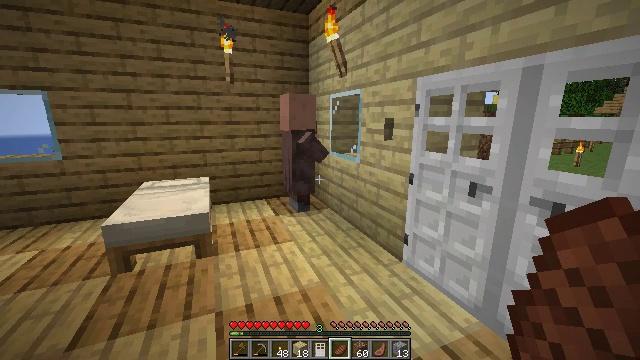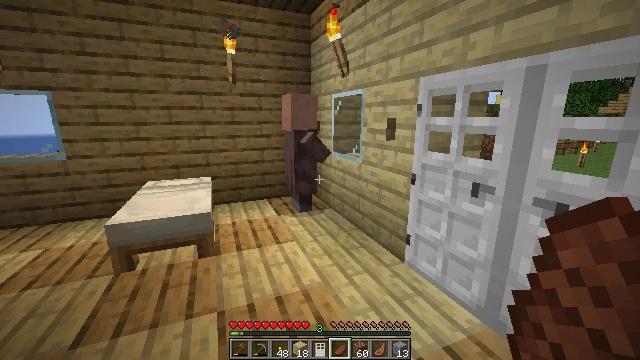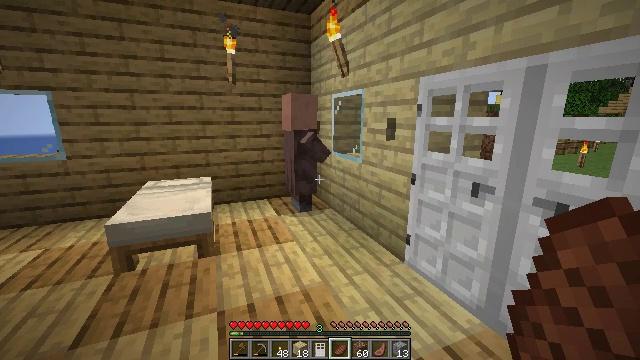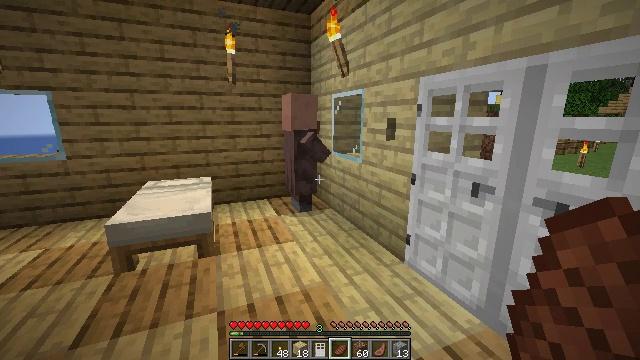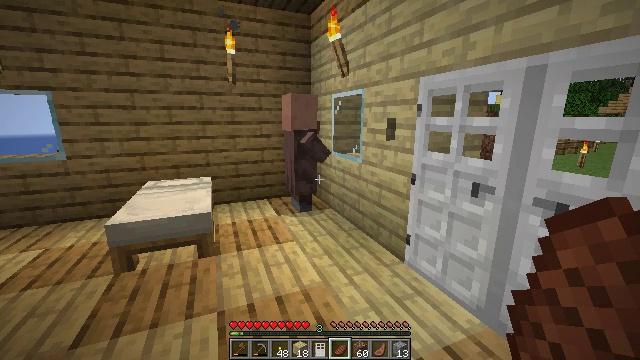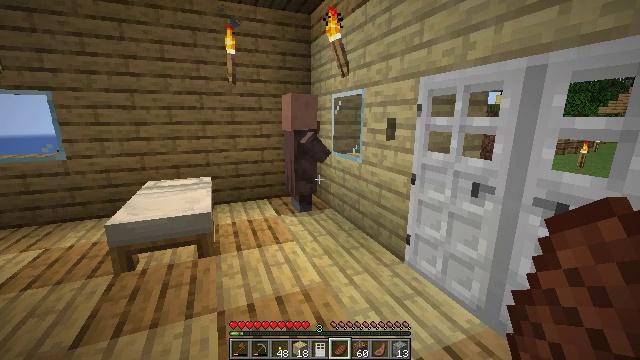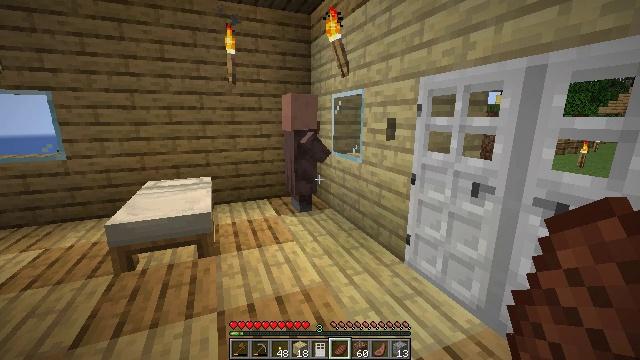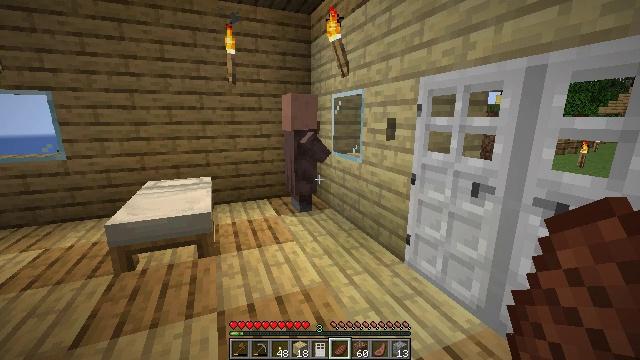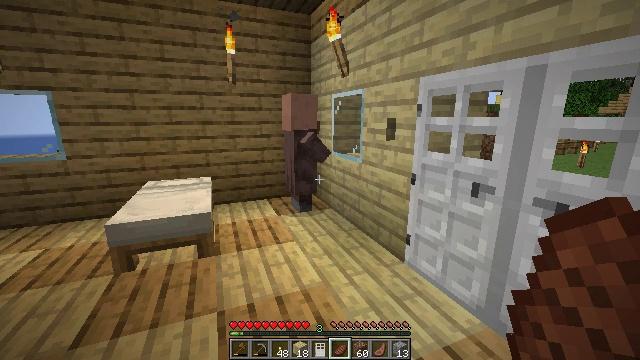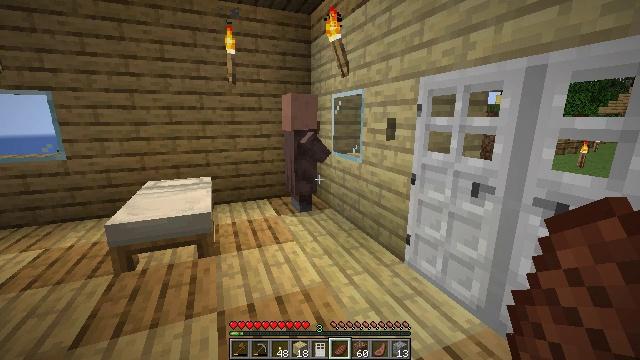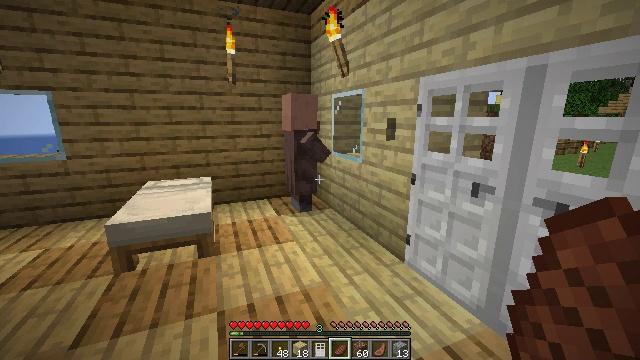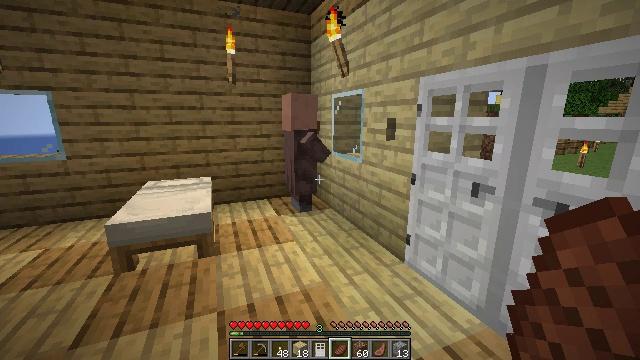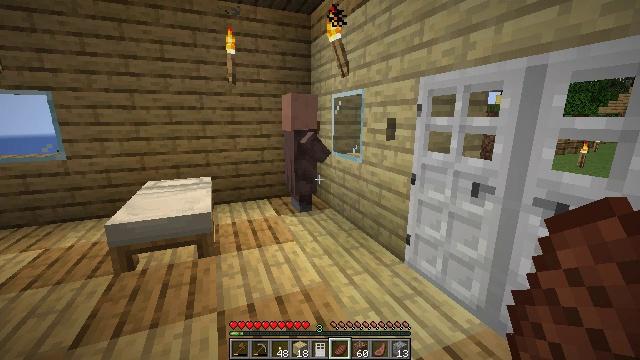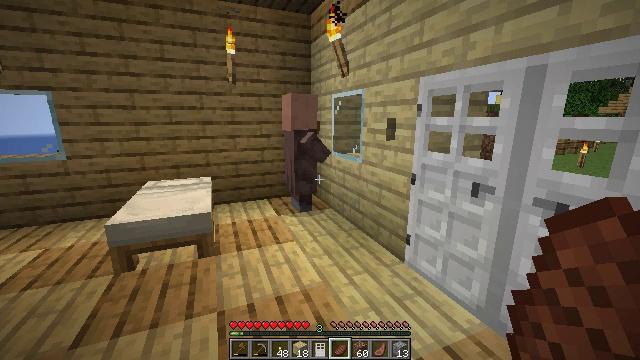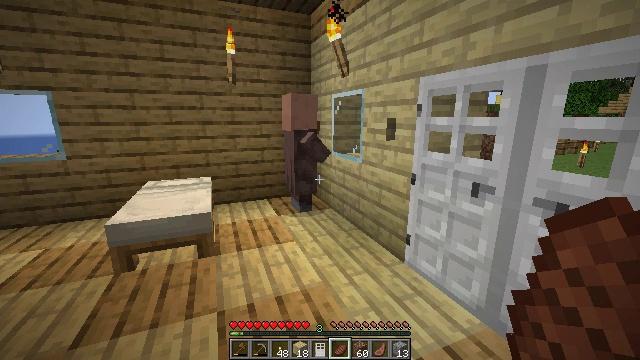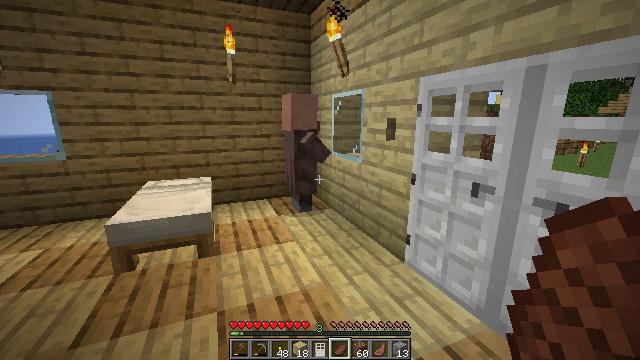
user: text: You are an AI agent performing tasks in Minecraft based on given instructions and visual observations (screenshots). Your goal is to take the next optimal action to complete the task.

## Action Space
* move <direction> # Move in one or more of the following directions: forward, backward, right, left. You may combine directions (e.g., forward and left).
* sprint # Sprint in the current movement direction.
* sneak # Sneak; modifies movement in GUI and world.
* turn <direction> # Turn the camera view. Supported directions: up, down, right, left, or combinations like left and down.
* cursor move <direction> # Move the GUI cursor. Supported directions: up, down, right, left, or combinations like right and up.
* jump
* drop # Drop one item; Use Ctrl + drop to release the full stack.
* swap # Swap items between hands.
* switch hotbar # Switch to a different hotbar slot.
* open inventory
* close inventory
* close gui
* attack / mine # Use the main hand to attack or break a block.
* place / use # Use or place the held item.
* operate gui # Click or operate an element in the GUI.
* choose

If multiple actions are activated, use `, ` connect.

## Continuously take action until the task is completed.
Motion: motion action
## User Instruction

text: Remove a cooked beef from the inventory.
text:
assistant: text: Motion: no_op
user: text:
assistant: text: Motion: no_op
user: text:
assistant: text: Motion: no_op
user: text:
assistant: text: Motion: no_op
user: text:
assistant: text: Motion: no_op
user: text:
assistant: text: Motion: no_op
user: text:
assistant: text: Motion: no_op
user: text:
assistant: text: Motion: no_op
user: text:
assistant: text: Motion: no_op
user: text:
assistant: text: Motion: no_op
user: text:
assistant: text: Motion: no_op
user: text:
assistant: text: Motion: no_op
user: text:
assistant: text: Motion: no_op
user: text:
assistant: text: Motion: no_op
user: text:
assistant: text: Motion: no_op
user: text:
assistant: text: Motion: no_op
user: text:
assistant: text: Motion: no_op
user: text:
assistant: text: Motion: no_op
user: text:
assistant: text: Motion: no_op
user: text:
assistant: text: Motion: no_op
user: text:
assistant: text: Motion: no_op
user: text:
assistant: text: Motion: no_op
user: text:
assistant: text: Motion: no_op
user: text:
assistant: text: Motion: no_op
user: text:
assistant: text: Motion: no_op
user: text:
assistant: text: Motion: no_op
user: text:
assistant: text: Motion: no_op
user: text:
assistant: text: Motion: drop
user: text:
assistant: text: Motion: drop
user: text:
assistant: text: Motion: drop